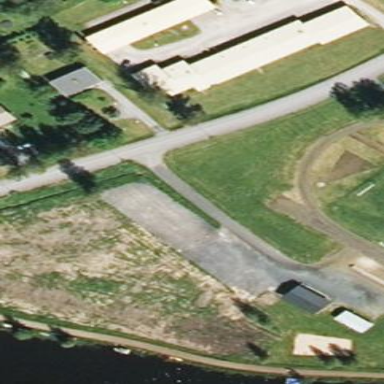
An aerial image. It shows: Gravel parking area.